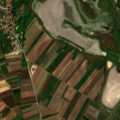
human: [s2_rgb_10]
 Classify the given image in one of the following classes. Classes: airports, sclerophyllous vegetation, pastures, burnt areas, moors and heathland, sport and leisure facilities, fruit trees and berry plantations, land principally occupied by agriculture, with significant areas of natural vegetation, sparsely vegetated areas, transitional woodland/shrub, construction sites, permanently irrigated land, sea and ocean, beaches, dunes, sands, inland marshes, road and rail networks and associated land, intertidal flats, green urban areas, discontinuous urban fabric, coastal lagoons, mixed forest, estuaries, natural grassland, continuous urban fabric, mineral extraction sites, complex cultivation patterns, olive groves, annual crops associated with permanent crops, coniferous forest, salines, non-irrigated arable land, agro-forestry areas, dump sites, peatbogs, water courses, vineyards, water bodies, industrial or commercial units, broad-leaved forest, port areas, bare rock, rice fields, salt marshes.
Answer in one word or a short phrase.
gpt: discontinuous urban fabric, non-irrigated arable land, complex cultivation patterns, water bodies